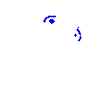
Particle: electron